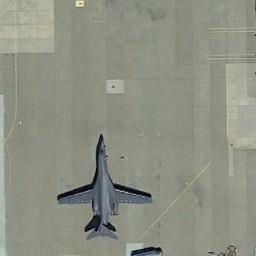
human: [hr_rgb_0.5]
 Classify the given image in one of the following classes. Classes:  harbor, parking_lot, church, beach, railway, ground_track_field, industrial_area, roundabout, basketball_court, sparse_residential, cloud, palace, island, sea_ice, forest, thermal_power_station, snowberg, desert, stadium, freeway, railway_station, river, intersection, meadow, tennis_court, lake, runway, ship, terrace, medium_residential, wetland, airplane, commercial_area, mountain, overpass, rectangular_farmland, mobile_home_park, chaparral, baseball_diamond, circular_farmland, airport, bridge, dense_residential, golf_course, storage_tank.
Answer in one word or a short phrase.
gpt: airplane